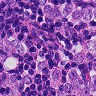
Metastatic tissue present: yes